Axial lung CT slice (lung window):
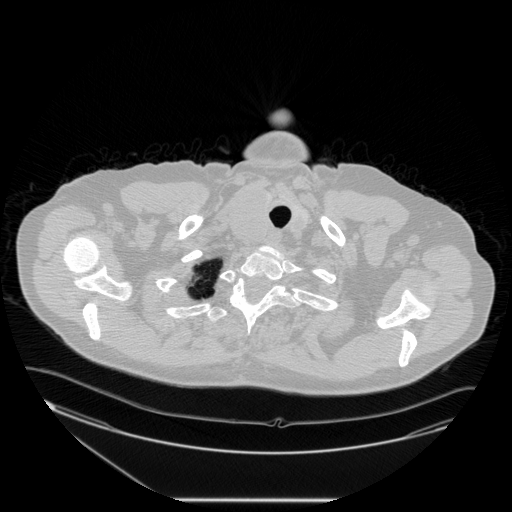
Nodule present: no